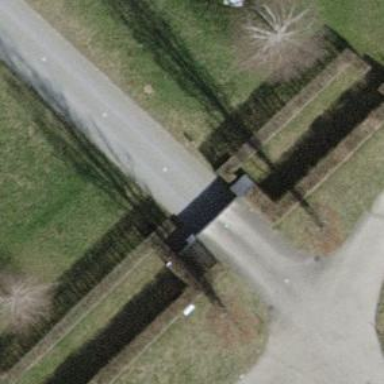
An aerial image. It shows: Hedge acting as barrier.